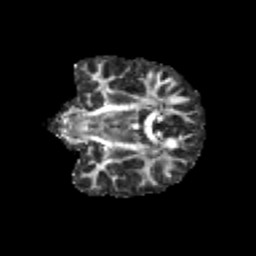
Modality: FA
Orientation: coronal
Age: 11
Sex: male
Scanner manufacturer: siemens
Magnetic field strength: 3 T
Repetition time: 3.8 s
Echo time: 0.07 s